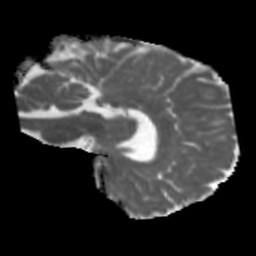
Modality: MD
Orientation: sagittal
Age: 46
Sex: male
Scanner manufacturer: siemens
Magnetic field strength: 3 T
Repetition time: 5.47 s
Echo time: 0.0854 s